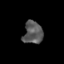
Tissue: skin
Cell type: Epithelial cells
Senescence score: 0.2036
Nuclear area (px): 420
Mean DAPI intensity: 90.562